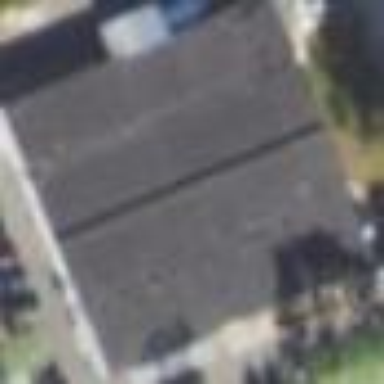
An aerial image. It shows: Commercial building.